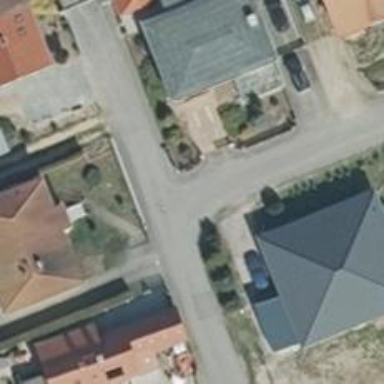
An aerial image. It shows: Asphalt road in residential area.